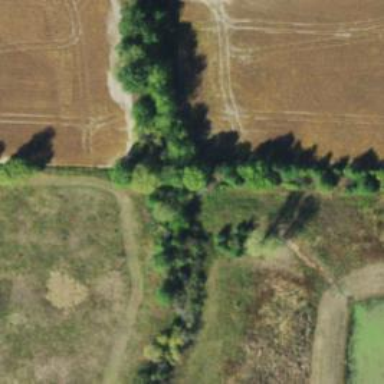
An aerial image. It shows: Row of trees in natural setting.